Question: I'm looking for a way to draw a special shape like in the picture using Css3. Any idea or drawing way to draw that shape using Css3?

I have referenced several ways but it just draws into a normal triangle.
'''
#shape {
width: 0;
height: 0;
border-left: 72px solid transparent;
border-right: 0px solid transparent;
border-bottom: 72px solid red;
}
'''
'''
<div id="shape"></div>
'''
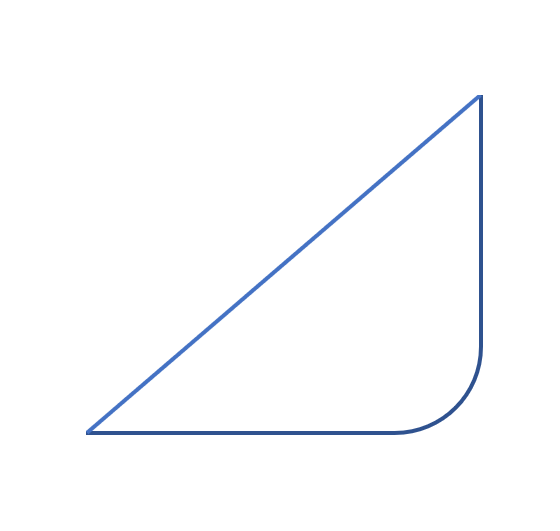
Answer: you can add 'border-bottom-right-radius' in your '#shape' css. you just need to set the 'border-left' to white or depending on your background color of your div to match the color
'''
#shape {
width: 0;
border-left: 72px solid white;
border-right: 0px solid transparent;
border-bottom: 72px solid red;
border-bottom-right-radius: 20px;
}
'''
'''
<div id="shape"></div>
'''